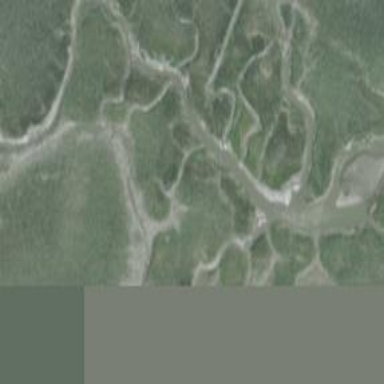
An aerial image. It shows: Saltmarsh wetland.